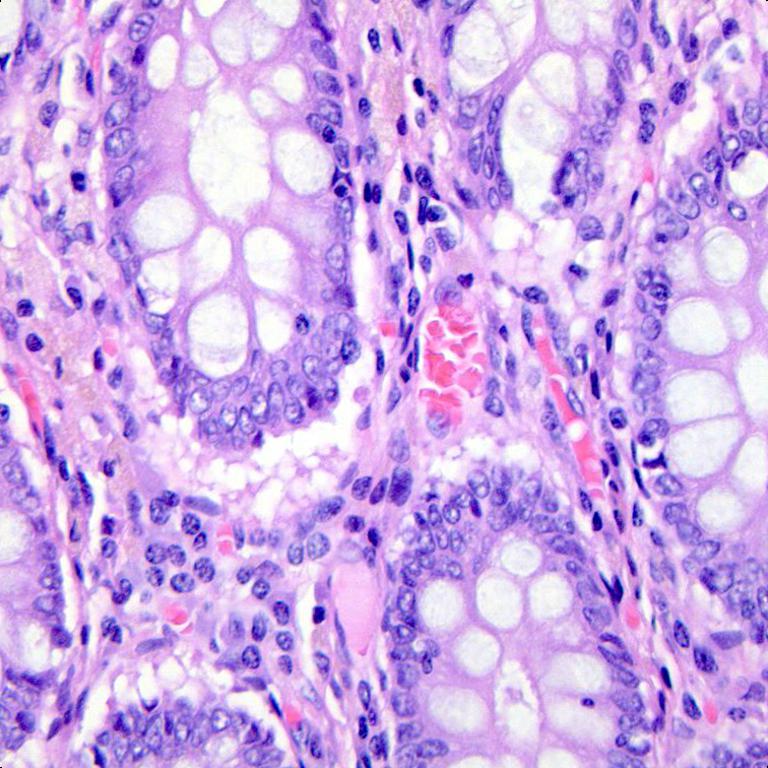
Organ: colon
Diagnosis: benign